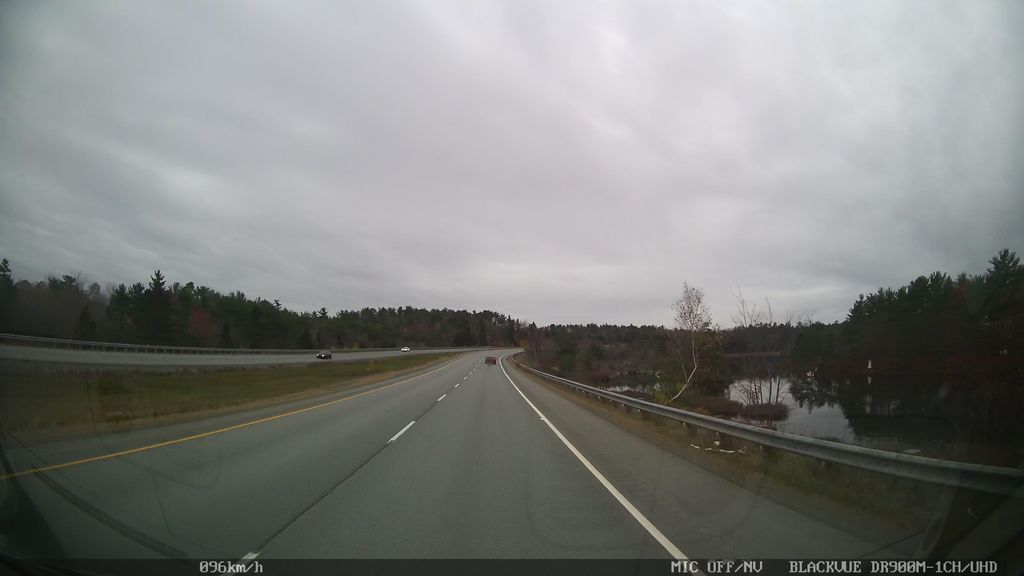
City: halifax